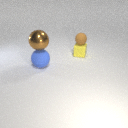
small yellow rubber cube below small brown rubber sphere